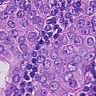
Metastatic tissue present: yes